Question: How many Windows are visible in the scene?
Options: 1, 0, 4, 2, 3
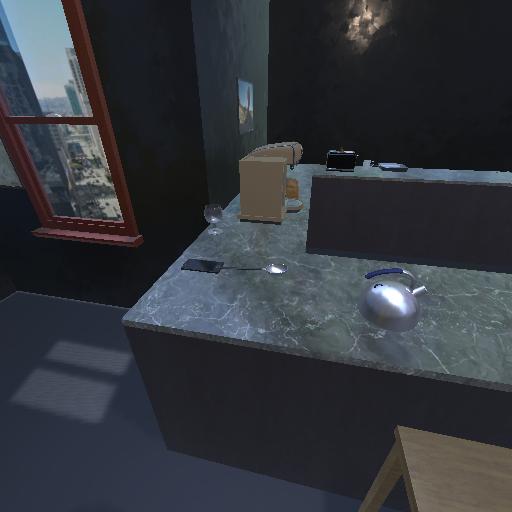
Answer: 1